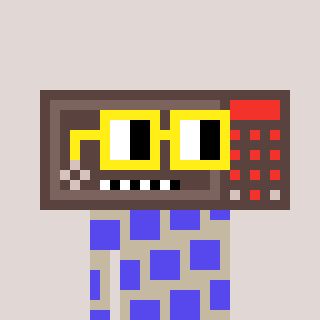
a pixel art character with square yellow glasses, a wallsafe-shaped head and a bege-colored body on a warm background